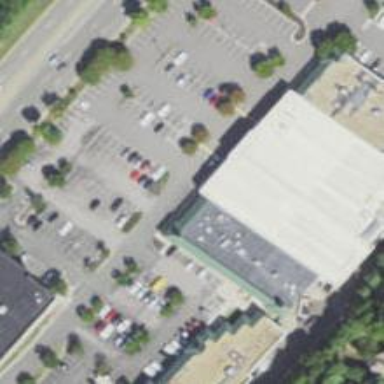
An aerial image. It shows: Supermarket.